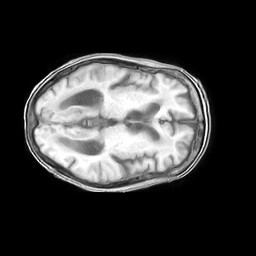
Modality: T1w
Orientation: axial
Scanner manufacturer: philips
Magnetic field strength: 1.5 T
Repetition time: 0.2084 s
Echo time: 0.00189 s